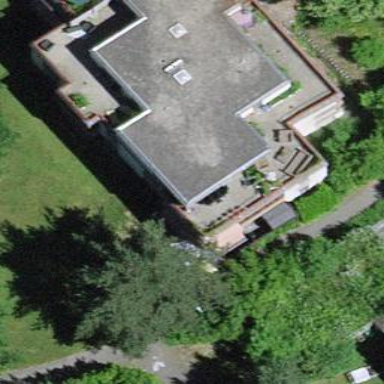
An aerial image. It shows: Residential building with flat roof.